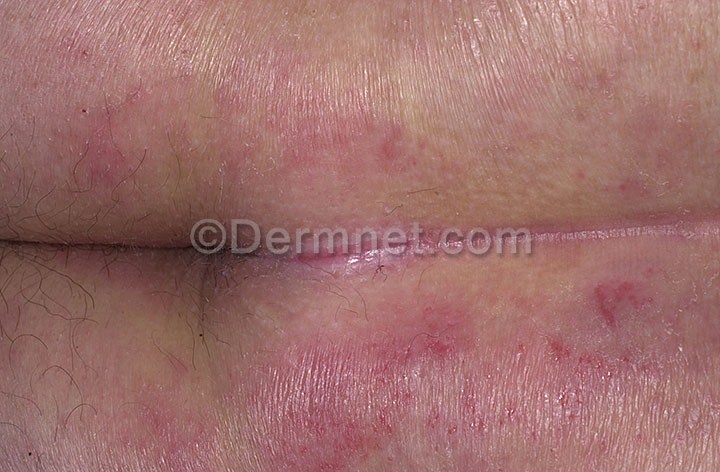
Disease: Eczema Photos